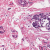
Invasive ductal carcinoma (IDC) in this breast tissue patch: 0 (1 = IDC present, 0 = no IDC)